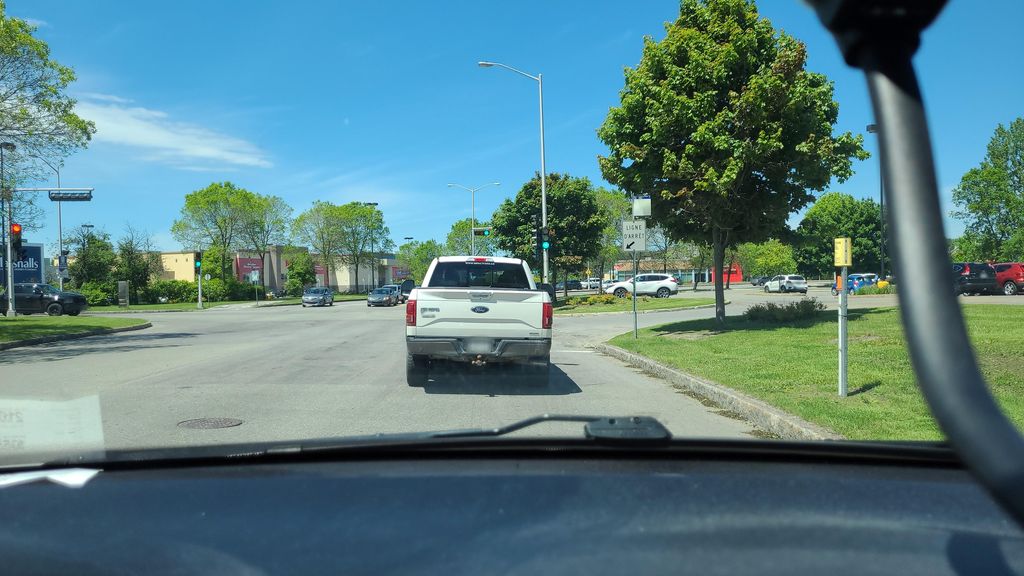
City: quebec_city